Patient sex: F
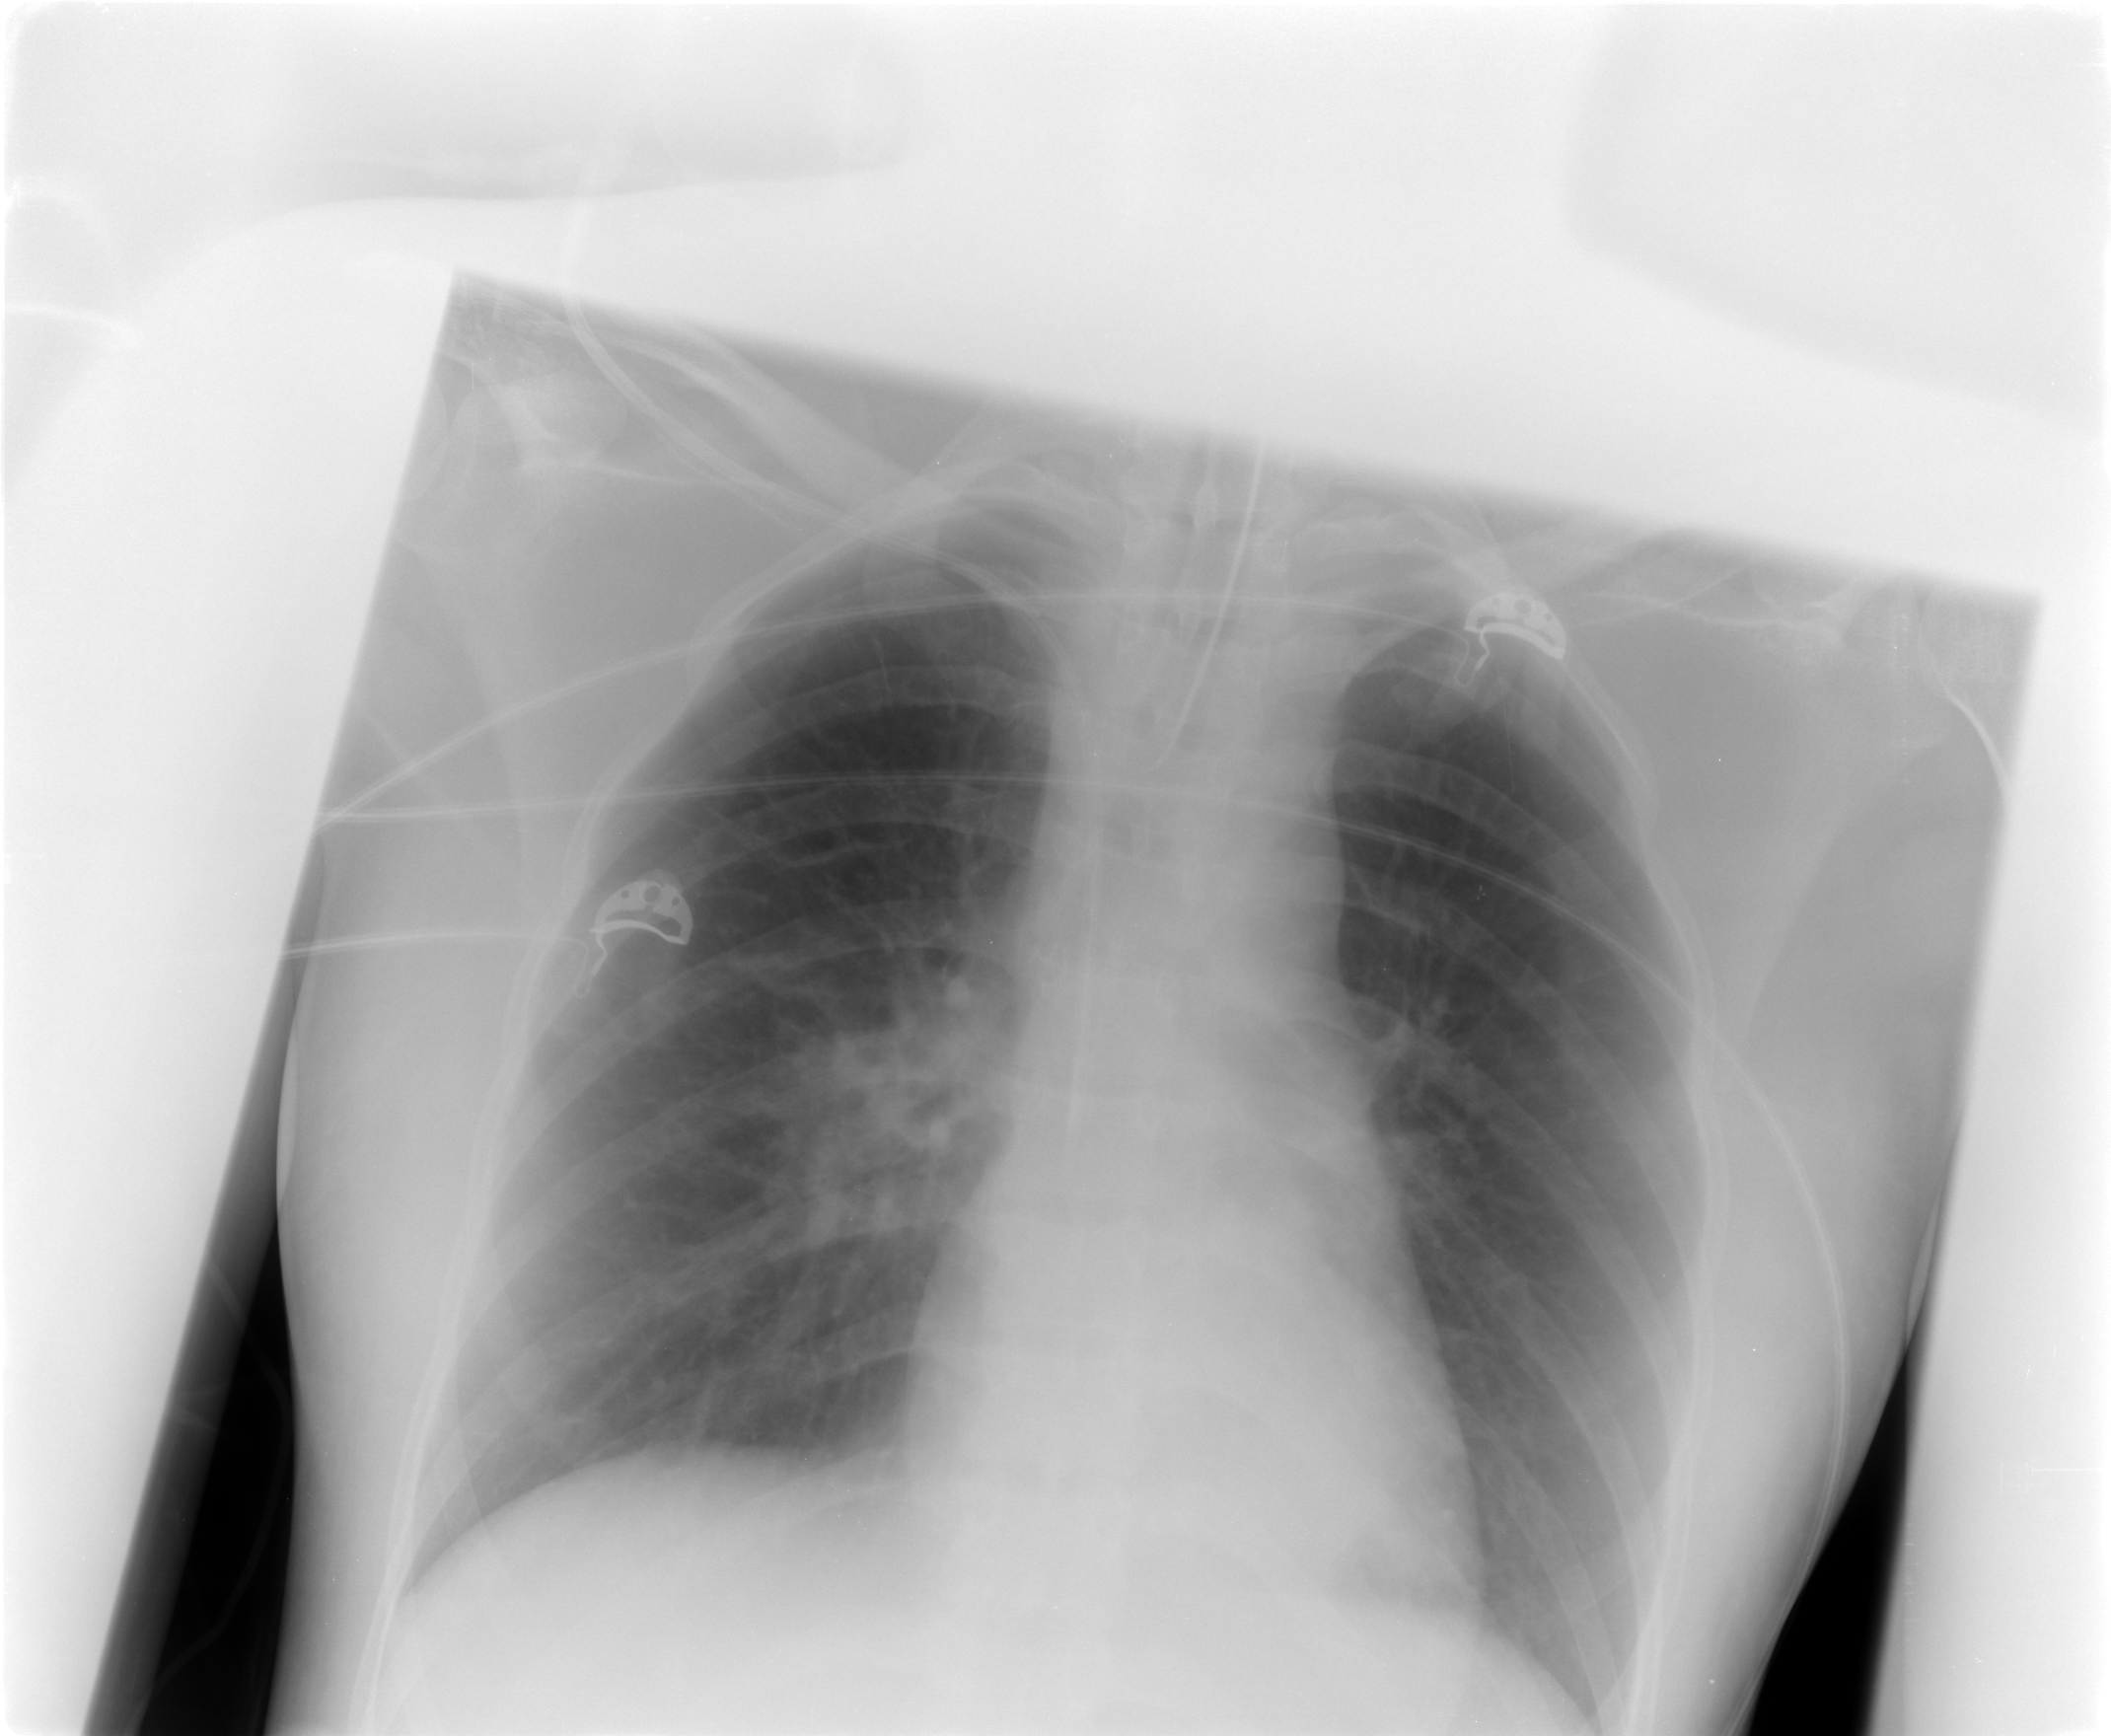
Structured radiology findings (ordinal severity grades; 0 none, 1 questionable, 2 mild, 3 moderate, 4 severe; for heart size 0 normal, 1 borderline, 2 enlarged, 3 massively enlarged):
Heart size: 0
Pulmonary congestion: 2
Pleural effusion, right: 0
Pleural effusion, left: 0
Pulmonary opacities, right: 0
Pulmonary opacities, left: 0
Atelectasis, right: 0
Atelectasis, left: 0